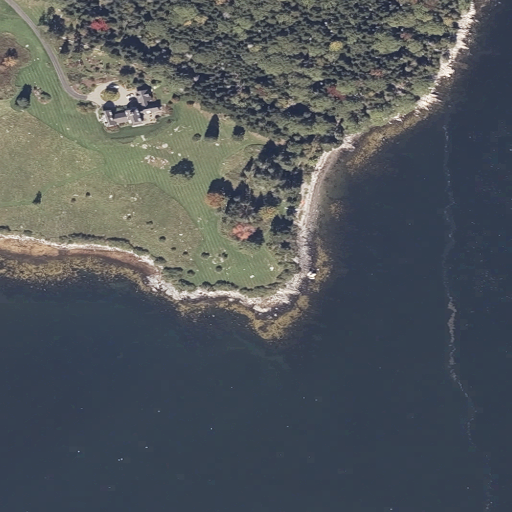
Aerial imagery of cape in Maine named Thorndike Point containing open water, pasture, herbaceous wetlands, evergreen forest, mixed forest, open development, medium intensity development, and low intensity development